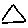
Label: triangle